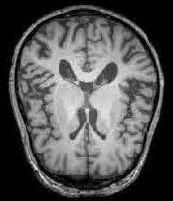
Label: notumor